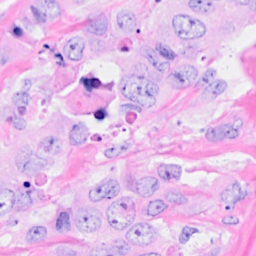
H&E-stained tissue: Breast